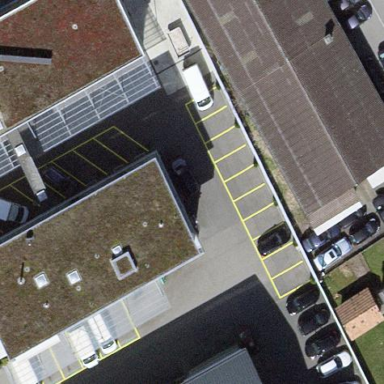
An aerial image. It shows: Commercial building.